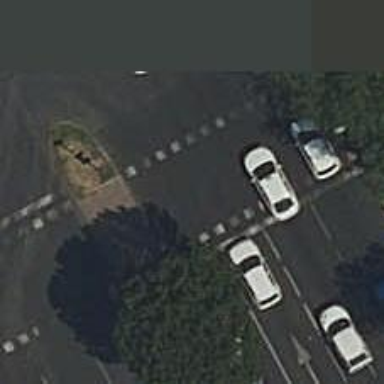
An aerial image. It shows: Zebra crossing with traffic signals.